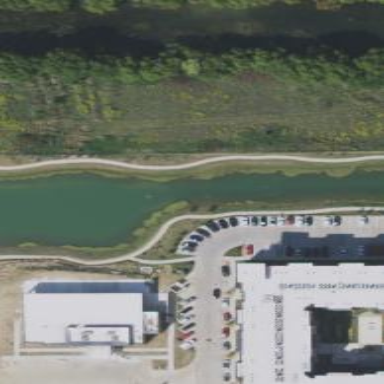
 creating natural and serene environment."